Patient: sex F, age 56
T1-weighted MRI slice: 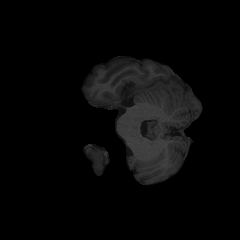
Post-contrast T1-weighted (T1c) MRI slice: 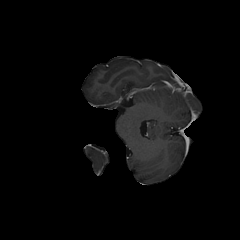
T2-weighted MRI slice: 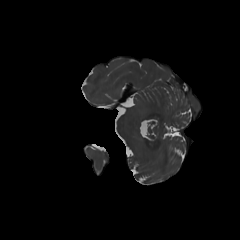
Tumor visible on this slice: no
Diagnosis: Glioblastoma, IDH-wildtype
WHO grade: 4